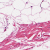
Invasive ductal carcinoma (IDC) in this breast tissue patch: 0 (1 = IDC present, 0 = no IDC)